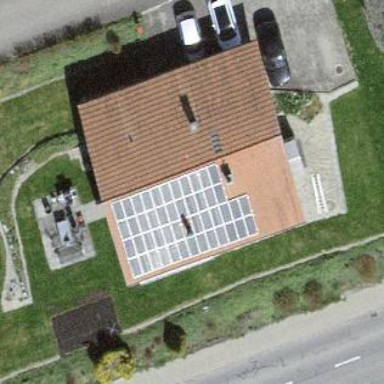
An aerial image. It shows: Solar photovoltaic panel generator.